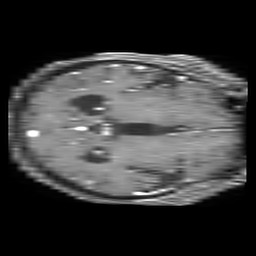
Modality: T1w
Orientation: axial
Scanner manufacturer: philips
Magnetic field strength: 1.5 T
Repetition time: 0.1892 s
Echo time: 0.001886 s